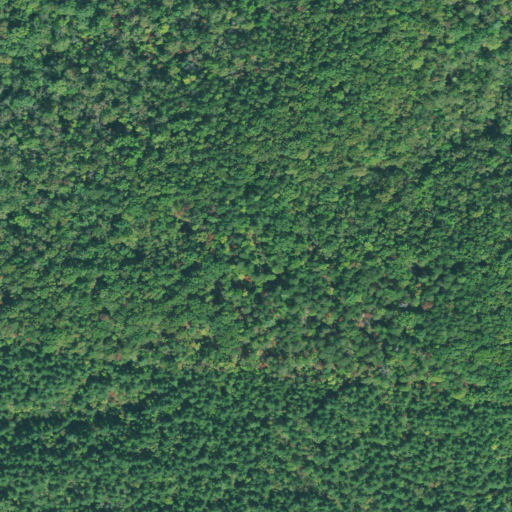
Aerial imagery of mountain in South Carolina named Alexander Hill containing mixed forest, deciduous forest, and evergreen forest